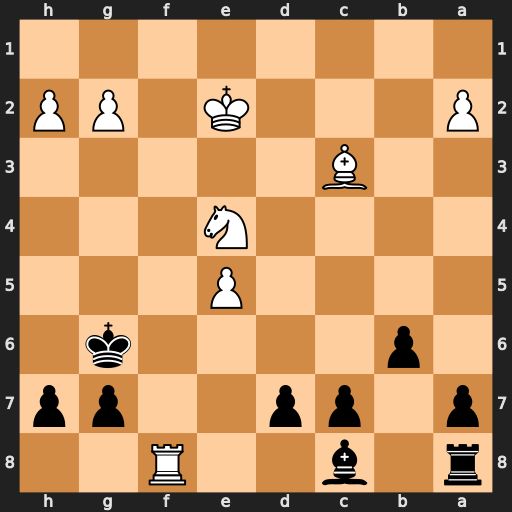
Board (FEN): r1b2R2/p1pp2pp/1p4k1/4P3/4N3/2B5/P3K1PP/8
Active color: b
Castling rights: -
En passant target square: -
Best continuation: Ba6+ Ke3 Rxf8